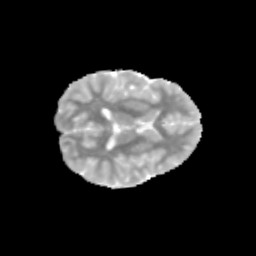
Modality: MD
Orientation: axial
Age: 10
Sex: male
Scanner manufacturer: siemens
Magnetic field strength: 3 T
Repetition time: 3.8 s
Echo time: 0.07 s